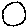
Label: circle